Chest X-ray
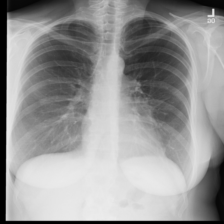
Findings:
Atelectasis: negative
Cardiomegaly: negative
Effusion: negative
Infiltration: negative
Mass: negative
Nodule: negative
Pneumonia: negative
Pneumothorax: negative
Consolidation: negative
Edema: negative
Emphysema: negative
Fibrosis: negative
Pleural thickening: negative
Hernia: negative